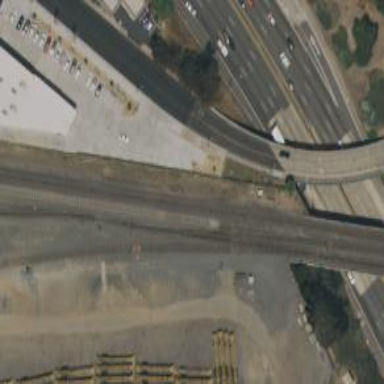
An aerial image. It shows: Railway siding for service.